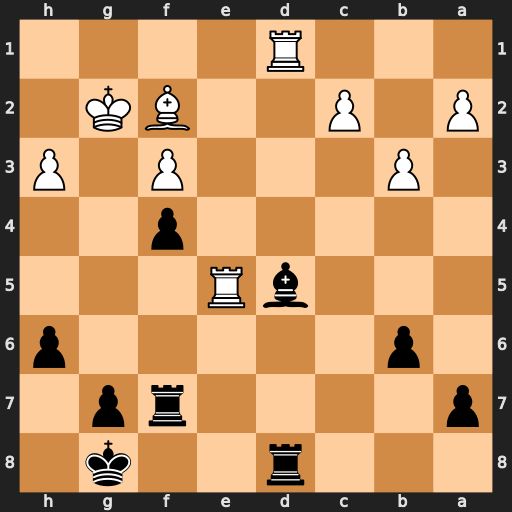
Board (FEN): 3r2k1/p4rp1/1p5p/3bR3/5p2/1P3P1P/P1P2BK1/3R4
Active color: b
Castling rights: -
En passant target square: -
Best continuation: Bxf3+ Kxf3 Rxd1